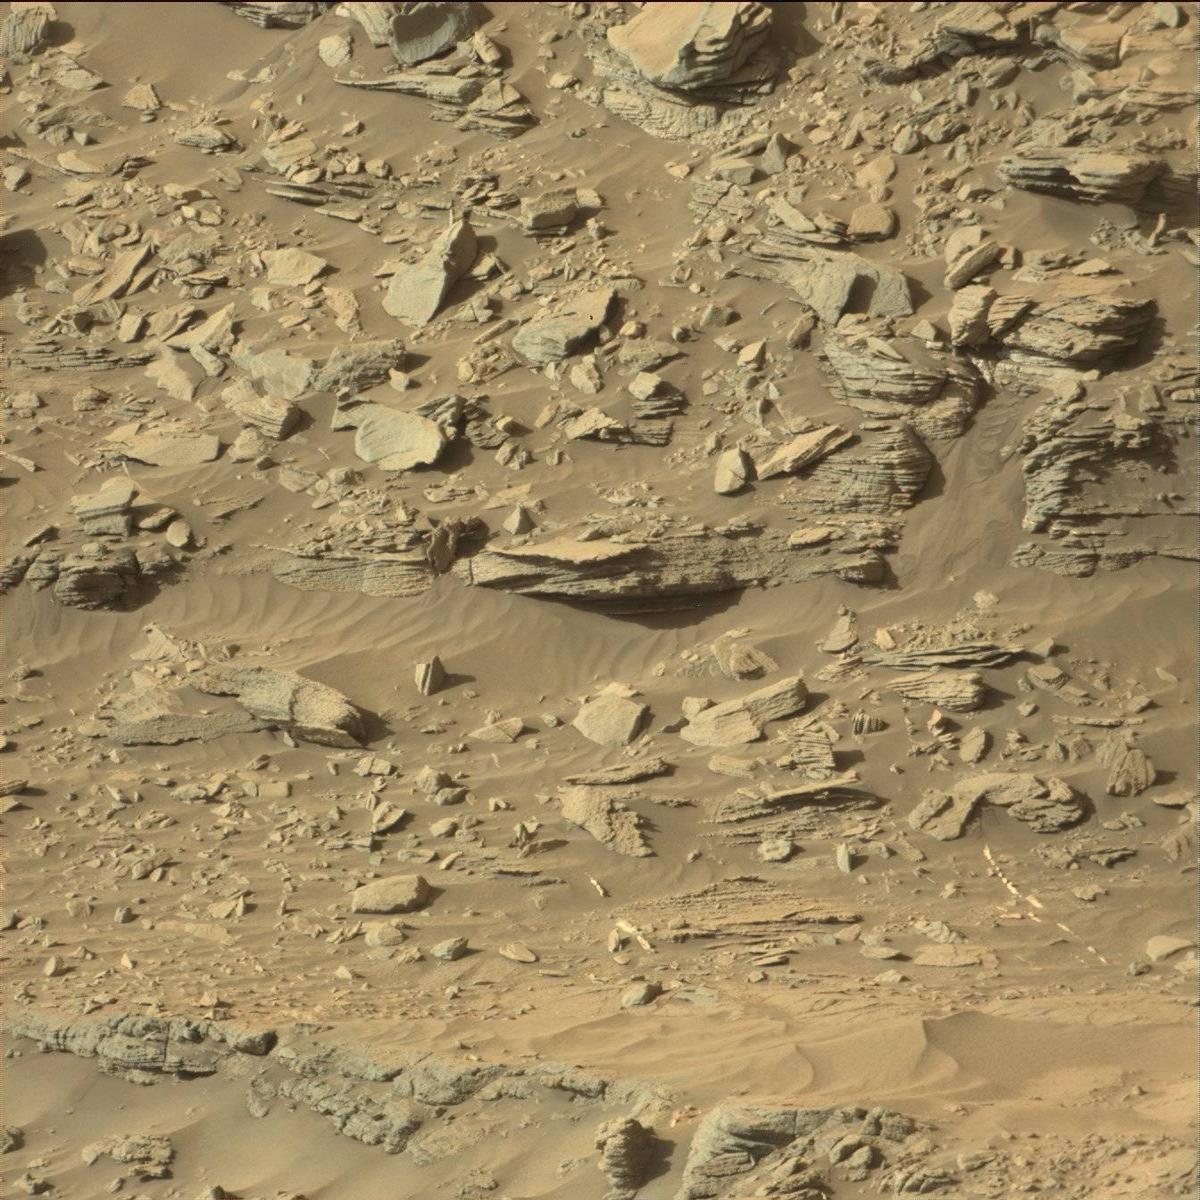
Terrain classes present: Bedrock, Sand / Soil